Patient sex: M
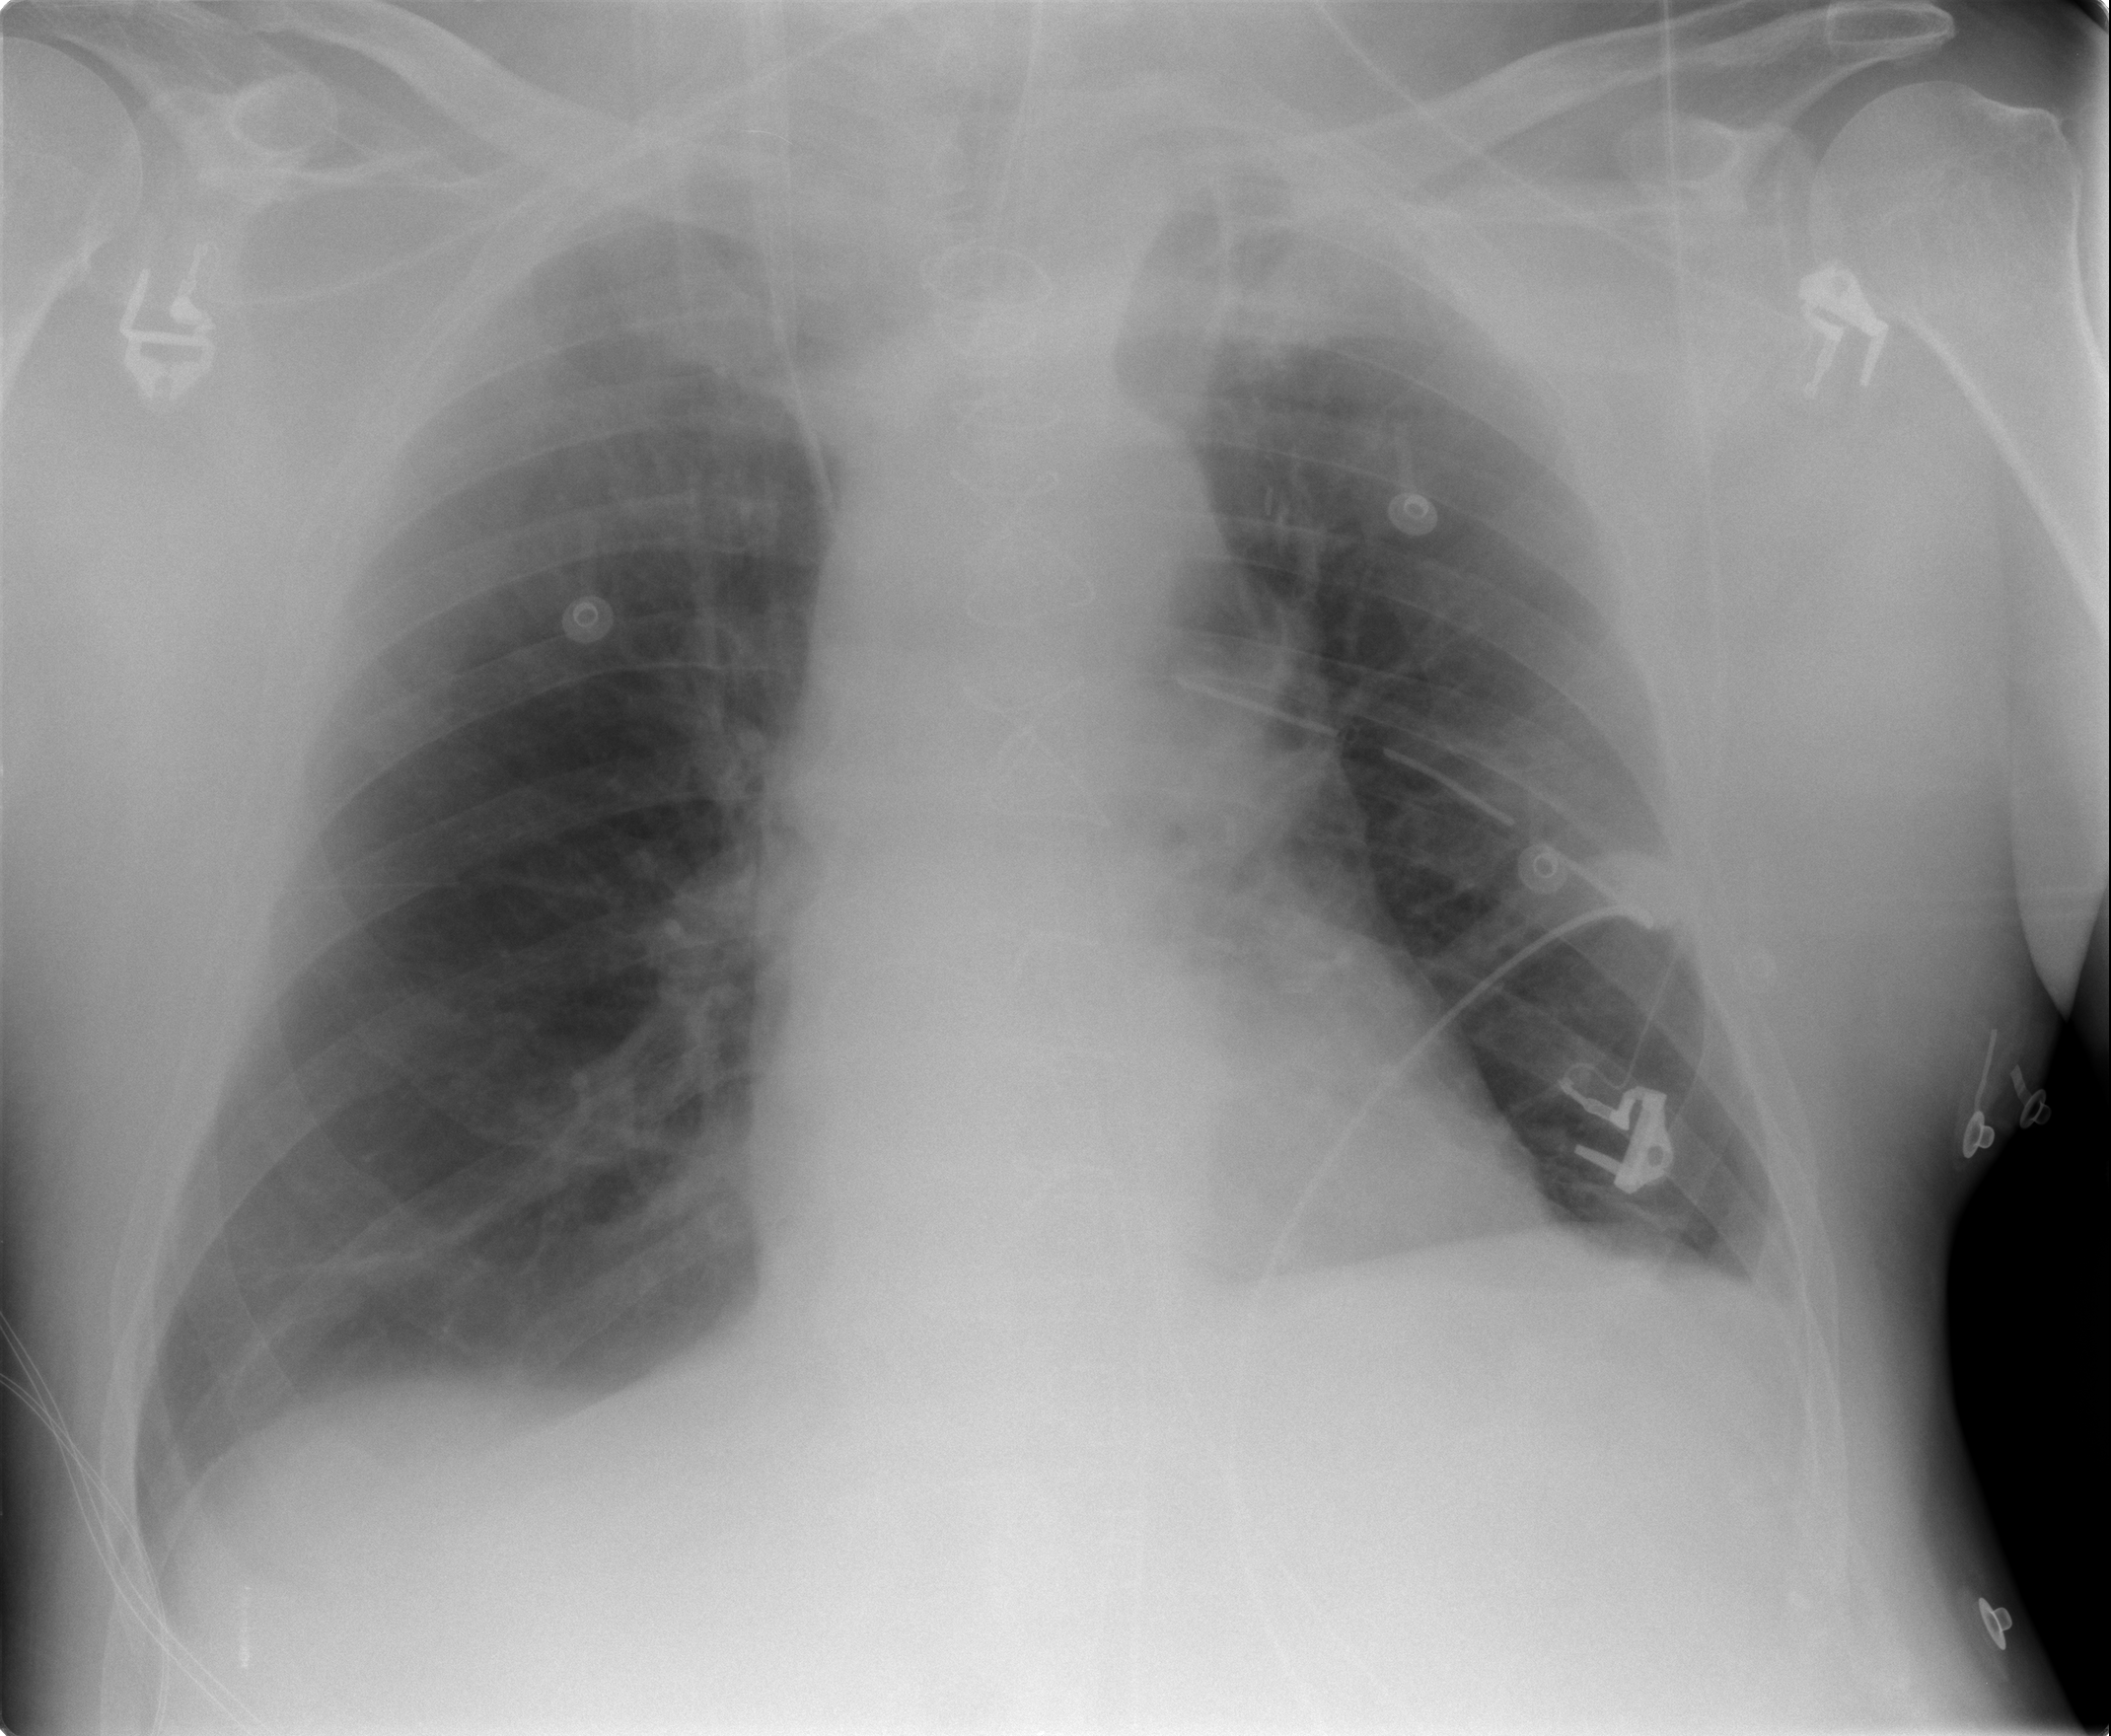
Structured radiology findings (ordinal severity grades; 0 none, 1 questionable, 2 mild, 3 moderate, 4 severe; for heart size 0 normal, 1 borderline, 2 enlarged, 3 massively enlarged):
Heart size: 0
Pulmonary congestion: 0
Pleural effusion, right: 0
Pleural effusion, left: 2
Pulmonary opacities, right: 0
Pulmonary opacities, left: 0
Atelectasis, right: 0
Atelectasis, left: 1